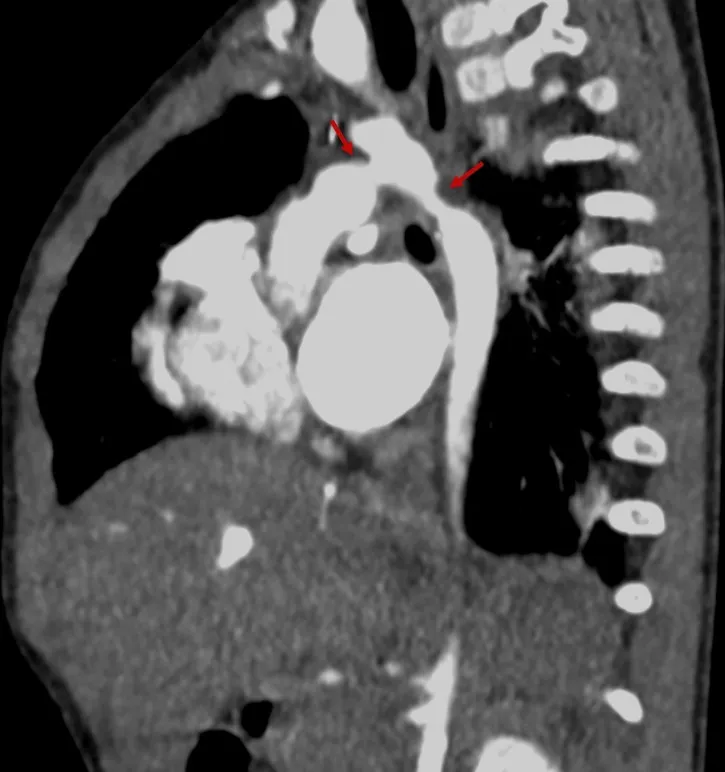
Surgically corrected Berry syndrome. . Red arrows indicate the residual aortic arch coarctation after surgical correction.
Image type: radiology (ct)